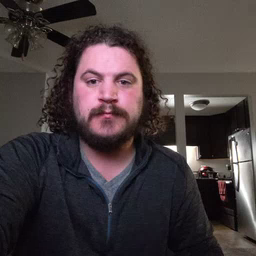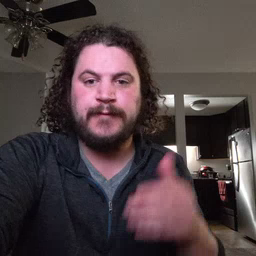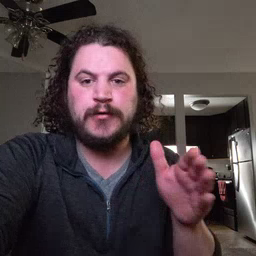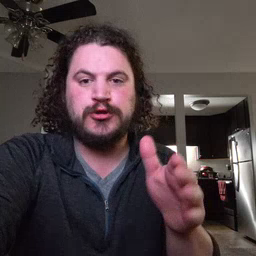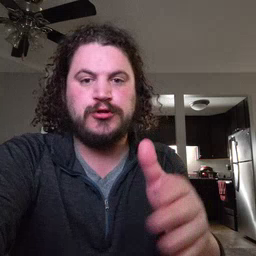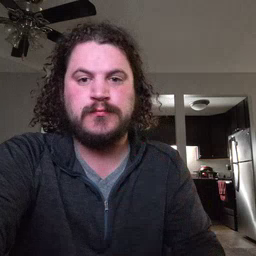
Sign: fish